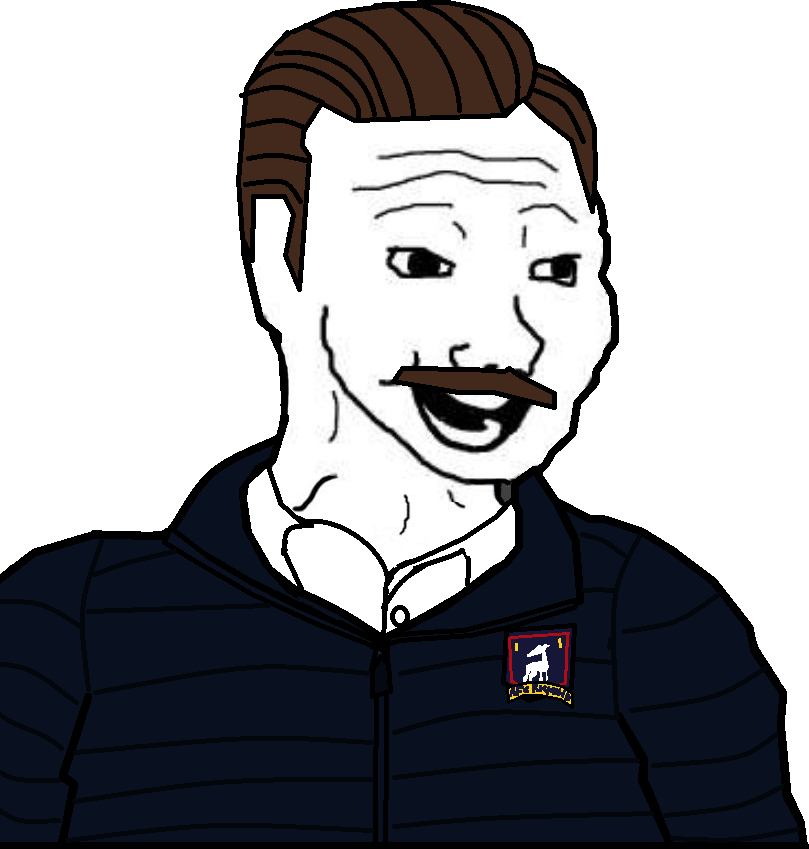
Label: 5_Bloomer